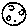
Label: moon